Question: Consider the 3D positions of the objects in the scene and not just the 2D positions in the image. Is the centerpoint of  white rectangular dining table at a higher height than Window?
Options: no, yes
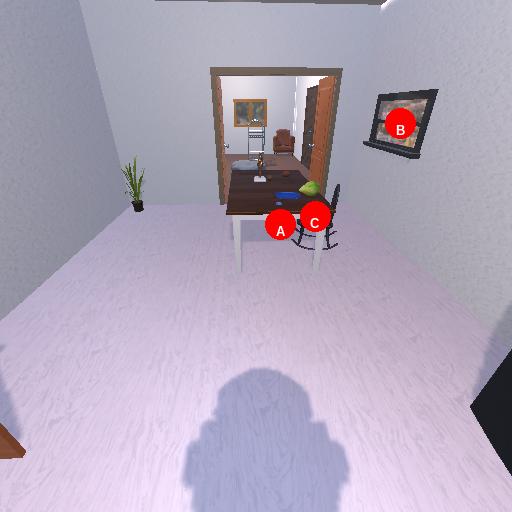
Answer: no